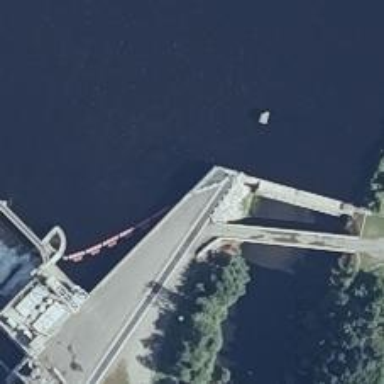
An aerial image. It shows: Dam across waterway.